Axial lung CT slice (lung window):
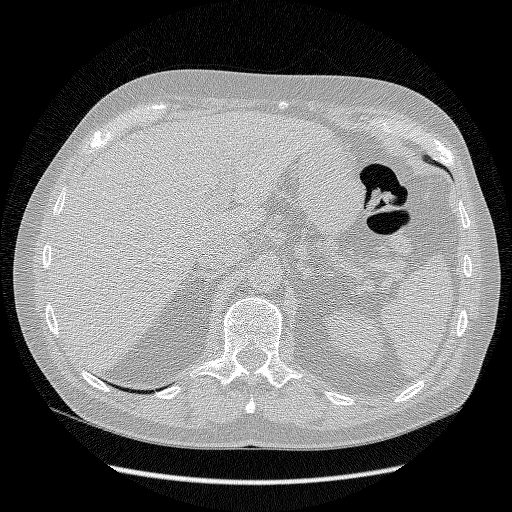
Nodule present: no